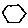
Label: hexagon